Question: What I would like to make is a bar with growing animation and the text(number) also growing with the value of bar length. It looks like:

The bar should be growing horizontally and the text with number should grow too. And the user may be want to play the animation again by tap "Replay".
After read apple programming guide and some great tutorials, I have a general idea. With Quartz2d, I could draw the bar and also the vertical line, and also the text as well. But Quartz2d does not have animation effect. With Core Animation, I could change the shape of the bar by time and specified properties value. Am I right on this?
So I guess what I want is combine Quartz2d and Core Animation, draw the bar with Quartz2d first and then use CA to animate it? Is it the correct way to do this? Or if any other light-weight solution available, I will greatly appreciate.
PS: I'm very new to iPhone drawing, as far as I know, the lightest way to do animation is by UIView animation, and the lighter one is by CALayer animation. And the whole drawing work is by Quartz2d, am I correct? It's kind of confusing even after I read <URL> get too conceptual about the whole graphic system. But I will definitely keep digging after write some actual code about this.
So, right now, I just need to know if this is the best way to realize this animation effect.
Thanks guys :)
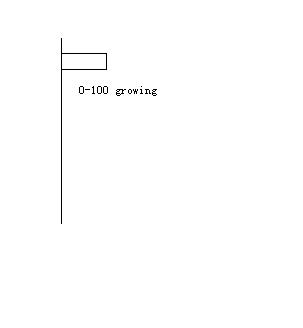
Answer: I would use something like what I've written below. It'll grow your frame over the course of 1.5 seconds (of course, you can change the duration). I'm not sure what kind of object you're using for your shape. You can just use something like a 'UIView' and set the 'backgroundColor' to whatever you want.
'''
// calculate your new frame - not sure what your parameters are as you've not explained it in your question.
CGRect newFrame = CGRectMake(10, 10, 300, 40); // arbitrary values to demonstrate process...
[UIView animateWithDuration:1.5 animations:^{
// grow your rect (assuming yourShape is a UIView)
yourShape.frame = newFrame;
yourLabel.center = CGPointMake(newFrame.size.width - yourLabel.frame.size.width, yourLabel.center.y)
} completion:^(BOOL finished) {
// do anything here that needs to occur after..
}];
'''
Wasn't sure what exactly you meant by 'growing your text' (incrementing it or increasing font size), so I've given an example that'll keep your text at the end (right) of your horizontal bar). This should give a good starting point for experimenting with 'UIView' animations.
---
### Incrementing Label Update
You'll need to use an 'NSTimer' to increment your label. Try this code out.
'''
int maxNum;
NSTimer *numTimer;
'''
Use this to start your counting. You'll probably want to put this just before your 'UIView' animations.
'''
maxNum = 100; // make this whatever number you need..
// you can change the TimeInterval to whatever you want..
numTimer = [NSTimer scheduledTimerWithTimeInterval:0.03 target:self selector:@selector(growNumbers:) userInfo:nil repeats:YES];
'''
This is the selector the timer calls each time it fires (every 0.03 seconds):
'''
- (void)growNumbers:(id)sender {
int i = self.numberLabel.text.intValue;
if (i >= maxNum) {
[numTimer invalidate];
maxNum = 0;
} else {
i++;
self.numberLabel.text = [NSString stringWithFormat:@"%i",i];
}
}
'''